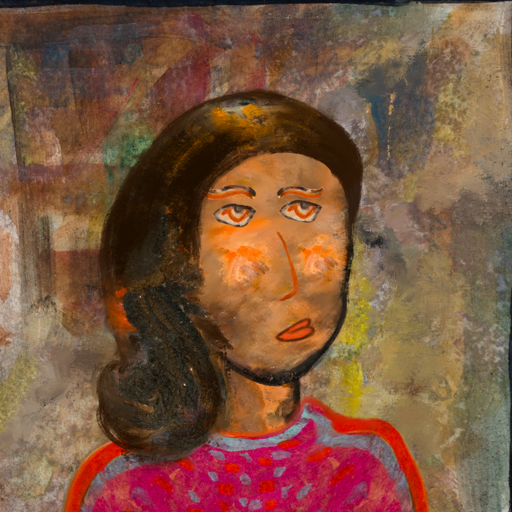
Background: Mosgoul, Head And Neck Side: Gypsy_Queen, Face Side: Experience, Bust: Sisters, Hair Side: Gypsy_Queen, Head Accessory: Blank, Second Necklace: Blank, Necklace: Blank, Baby: Blank